Question: I am trying to learn MVC 5 using code first.
I moved all my entities to the domain project and currently referencing the Domain from the WebUi project. I have installed Ninject and MVC into both WebUI and the Domain projects. Also I have installed the Identity Entity Framework package into the Domain class as I still want to use the default roles and users class that comes with the mvc.
Currently having the problems below in the image. any help would be appreciated.

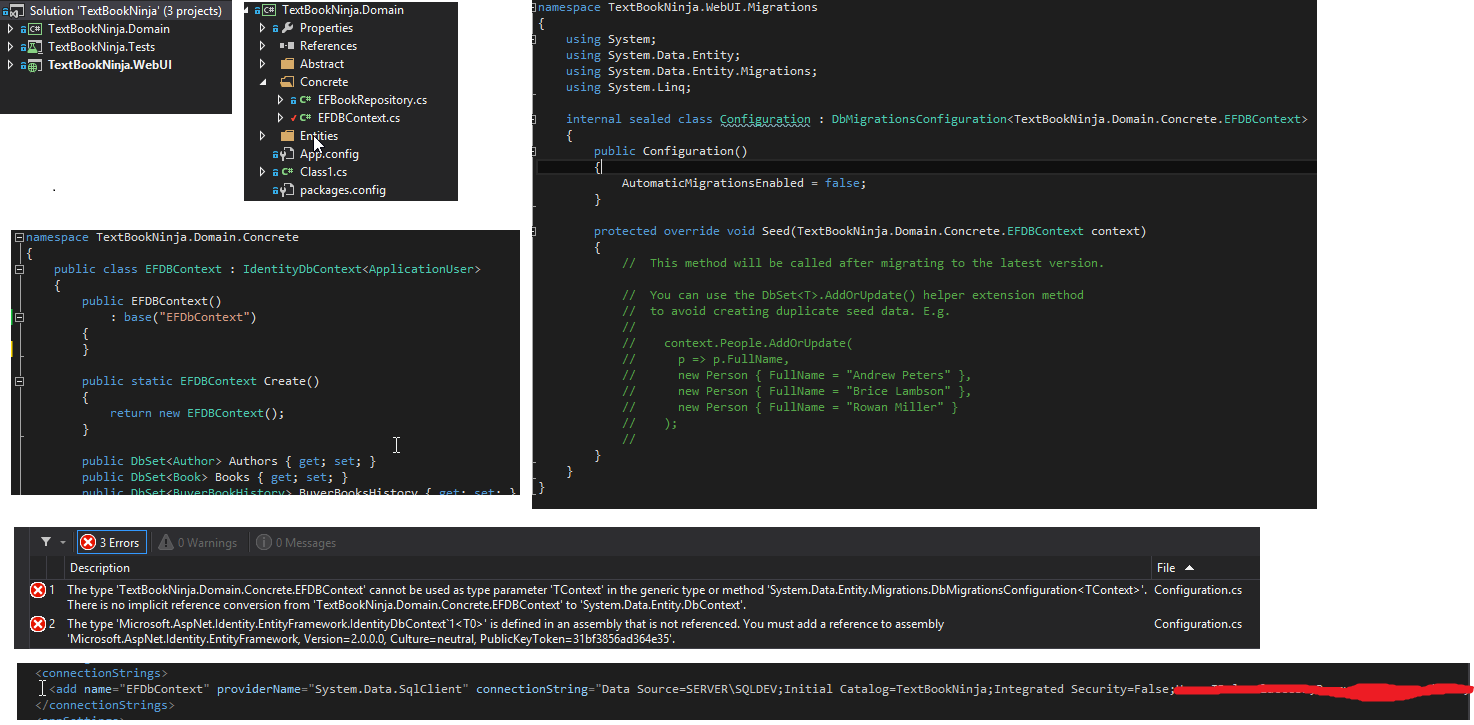
Answer: I apologize for the screenshot and not enough code. I ended up figuring out that I did not have the necessary references within my domain library for it to work as expected. Adding in the library to both my WebUI and Domain projects solved my problem.